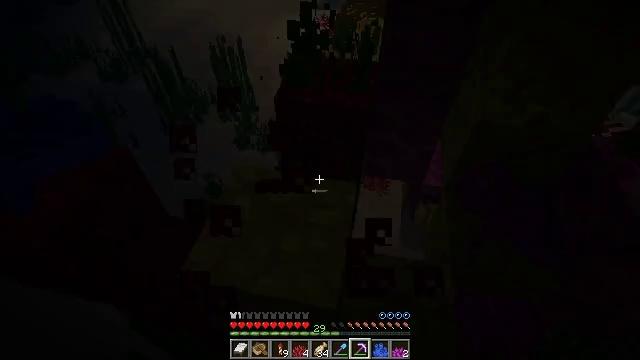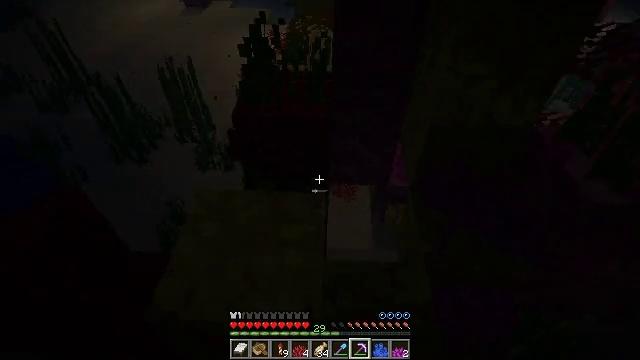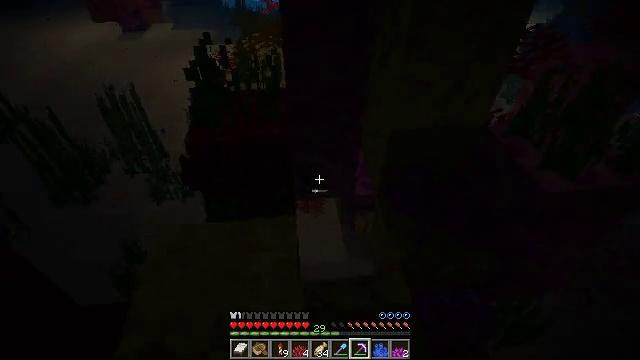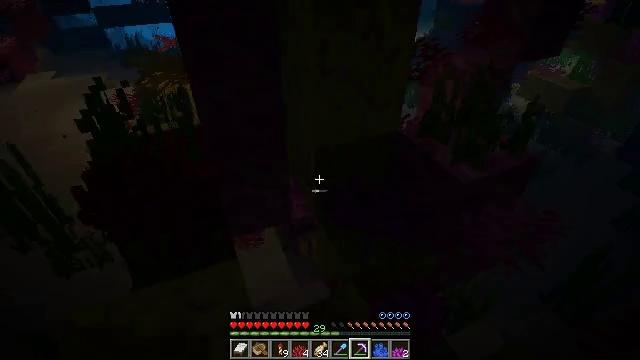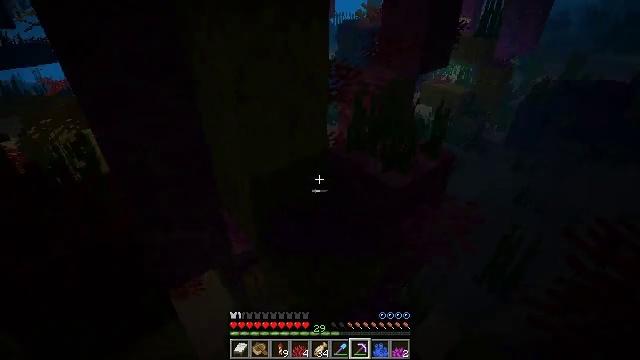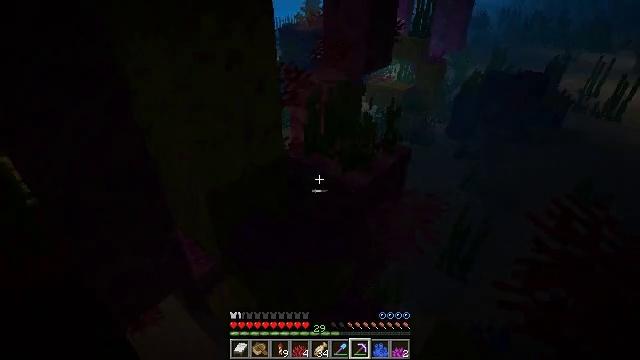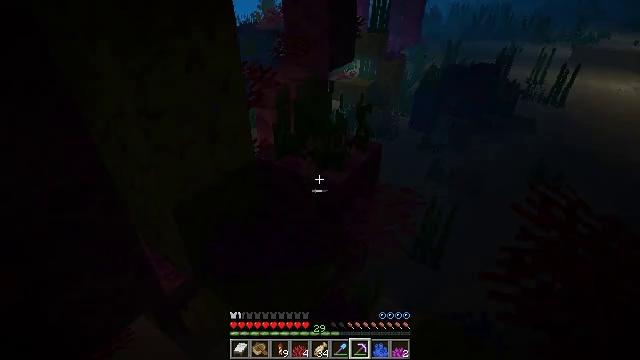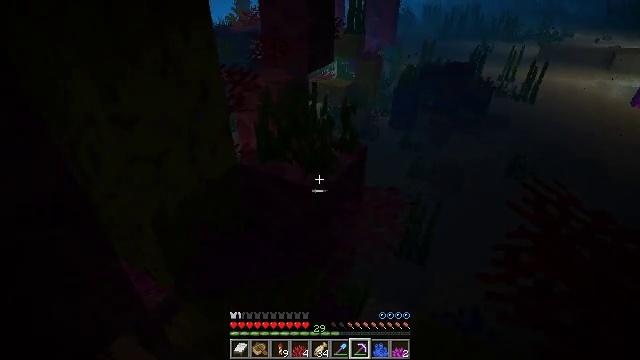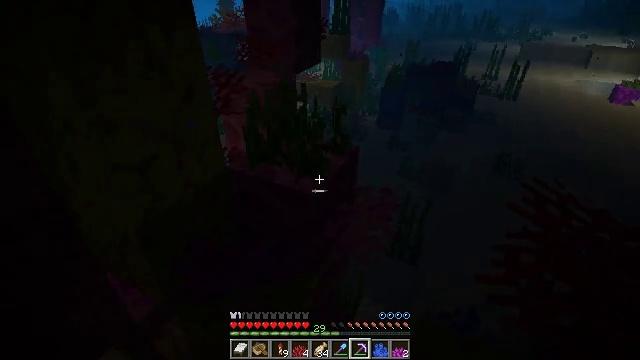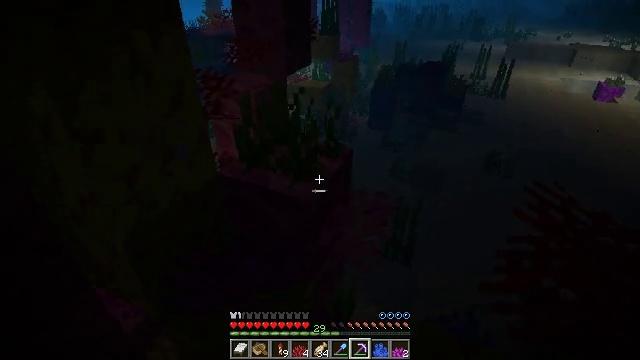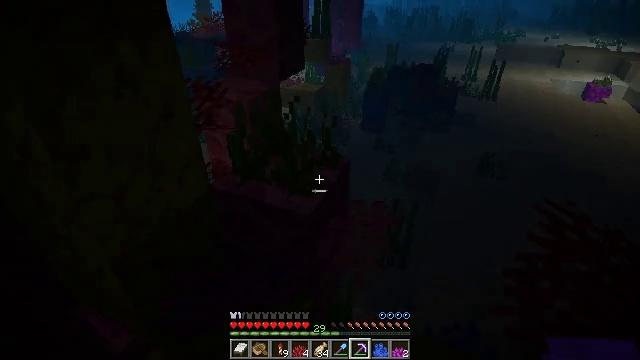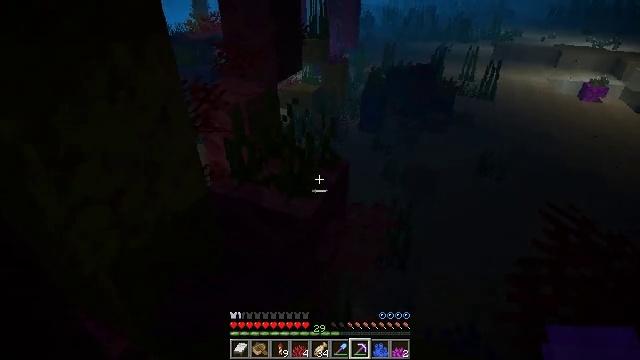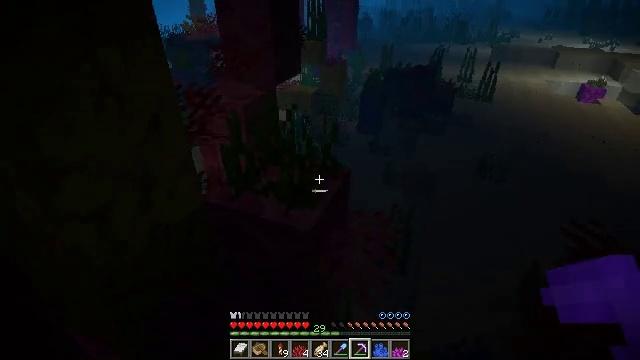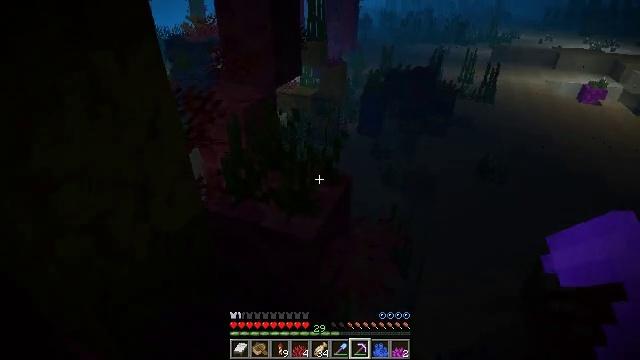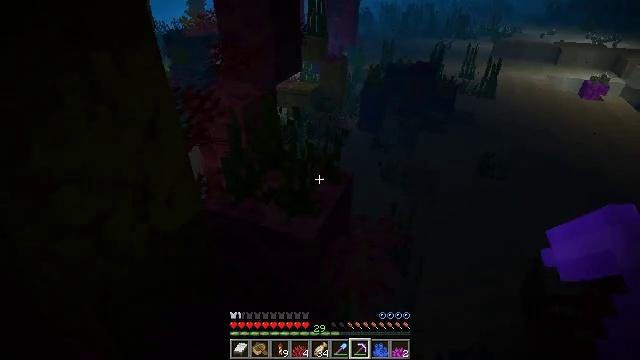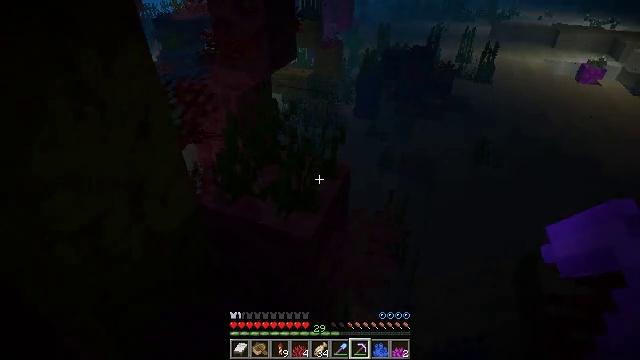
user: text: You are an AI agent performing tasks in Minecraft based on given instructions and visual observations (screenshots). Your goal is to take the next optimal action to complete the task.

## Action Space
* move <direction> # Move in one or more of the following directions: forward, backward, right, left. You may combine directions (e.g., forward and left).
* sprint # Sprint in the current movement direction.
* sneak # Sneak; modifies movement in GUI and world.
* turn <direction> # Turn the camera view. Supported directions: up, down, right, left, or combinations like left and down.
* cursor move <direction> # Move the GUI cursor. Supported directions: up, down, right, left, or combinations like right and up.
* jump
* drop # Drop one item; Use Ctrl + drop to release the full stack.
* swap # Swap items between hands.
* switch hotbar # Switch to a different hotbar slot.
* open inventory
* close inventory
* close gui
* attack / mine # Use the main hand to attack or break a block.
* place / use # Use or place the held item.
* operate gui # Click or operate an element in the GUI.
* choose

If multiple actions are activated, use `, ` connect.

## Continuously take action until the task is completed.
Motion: motion action
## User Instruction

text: Mine the fire coral wall fan from an underwater structure.
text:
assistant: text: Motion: move forward, turn right and up
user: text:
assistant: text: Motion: move forward, turn right and up
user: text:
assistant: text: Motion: move forward, turn right and up
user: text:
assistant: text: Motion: move forward, turn right and up
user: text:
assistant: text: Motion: move forward, turn right
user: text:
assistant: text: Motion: move forward, turn right
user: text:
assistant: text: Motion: move forward, turn right
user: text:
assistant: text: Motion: move forward, turn right
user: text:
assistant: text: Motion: move forward, turn right
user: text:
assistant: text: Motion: move forward, turn right
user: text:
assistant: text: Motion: move forward
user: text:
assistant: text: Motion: move forward
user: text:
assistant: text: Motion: move forward, jump
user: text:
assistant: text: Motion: move forward, jump
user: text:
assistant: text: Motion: move forward, turn down, jump
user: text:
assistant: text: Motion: move forward, turn right and down, jump
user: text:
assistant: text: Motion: move forward, turn right and down, jump
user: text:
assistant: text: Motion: move forward, turn right and down
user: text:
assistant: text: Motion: move forward, turn right
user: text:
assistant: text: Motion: move forward, turn left and up
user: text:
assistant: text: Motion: move forward
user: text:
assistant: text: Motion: move forward
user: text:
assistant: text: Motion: move forward
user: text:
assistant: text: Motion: move forward, turn down
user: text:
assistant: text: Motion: move forward, turn right and down
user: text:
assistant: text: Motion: move forward, turn right and down
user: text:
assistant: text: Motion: move forward, turn right and down
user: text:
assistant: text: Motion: move forward, turn right and down
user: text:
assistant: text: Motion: move forward, turn right and down
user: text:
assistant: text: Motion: move forward, turn right